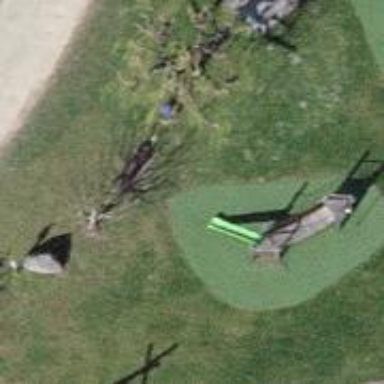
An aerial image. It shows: Playground with slide.